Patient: sex M, age 67
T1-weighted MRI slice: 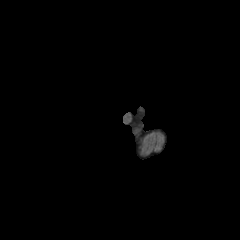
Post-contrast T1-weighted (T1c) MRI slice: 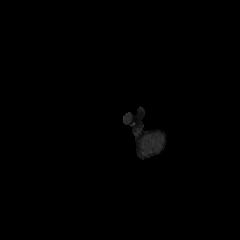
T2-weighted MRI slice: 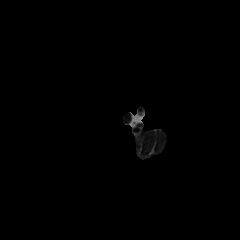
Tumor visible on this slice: no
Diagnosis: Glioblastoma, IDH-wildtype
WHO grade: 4